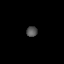
Tissue: prostate
Cell type: Epithelial cells
Senescence score: 0.3333
Nuclear area (px): 109
Mean DAPI intensity: 85.706